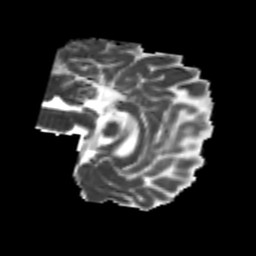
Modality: MD
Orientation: sagittal
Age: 19
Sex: female
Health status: healthy
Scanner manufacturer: philips
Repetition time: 7.388 s
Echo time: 0.08599 s